Interaction volume radius: 5 \u00c5
Interaction volume height: 15 \u00c5
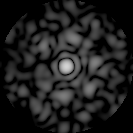
Disorder parameter: 0.7784